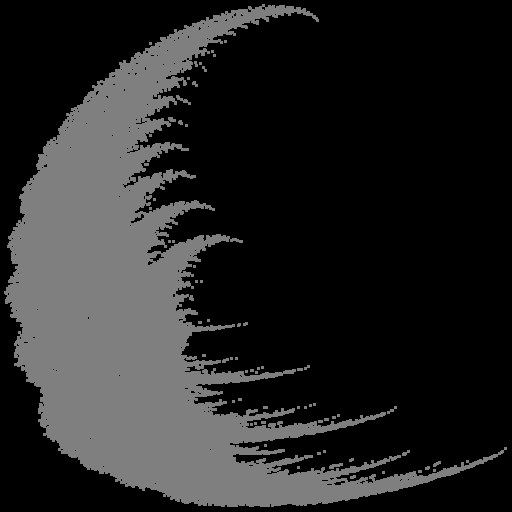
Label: snowdrift